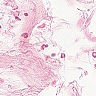
Metastatic tissue present: no